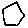
Label: hexagon